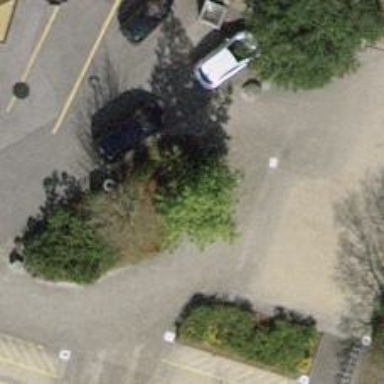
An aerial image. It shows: Shrub in its natural environment.